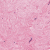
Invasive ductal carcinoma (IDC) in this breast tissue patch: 0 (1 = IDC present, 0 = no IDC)